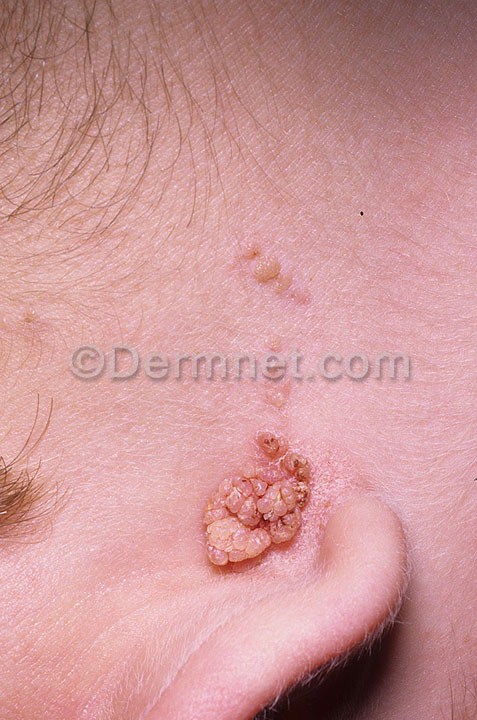
Disease: Seborrheic Keratoses and other Benign Tumors